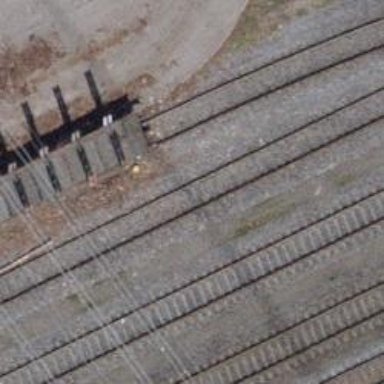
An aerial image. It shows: Single railway spur track.